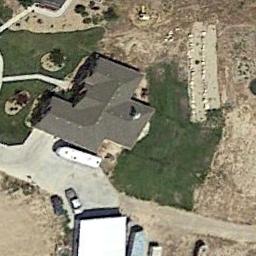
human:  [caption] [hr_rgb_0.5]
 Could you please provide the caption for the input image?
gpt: Several buildings are in sparse residential .

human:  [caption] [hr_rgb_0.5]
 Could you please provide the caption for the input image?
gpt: There are circular swimming pools beside this house .

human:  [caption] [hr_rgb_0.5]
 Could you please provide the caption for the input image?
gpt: The sparse residential is on the grass next to the bare land .

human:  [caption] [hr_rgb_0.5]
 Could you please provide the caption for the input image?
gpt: In a sparse residential area there is a grey house surrounded by open spaces and grass .

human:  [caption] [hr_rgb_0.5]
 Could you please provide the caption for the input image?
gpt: A sparse residential area with a black building and green lawns .